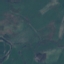
Land use / land cover: Pasture